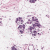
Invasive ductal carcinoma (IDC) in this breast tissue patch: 0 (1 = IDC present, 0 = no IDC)